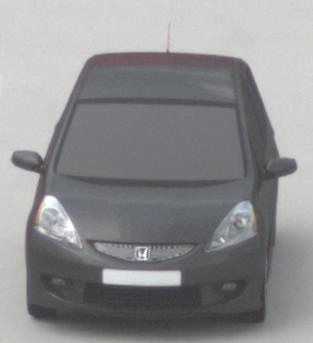
Make: Honda
Model: Jazz 1.2
Detailed model: Jazz (III) (11/08 - 04/11)
Model produced from: 2008/11
Model produced until: 2010/10
Doors: 5
Color: gray
Road condition: dry road
Daytime: morning or afternoon
Contrast: low contrast